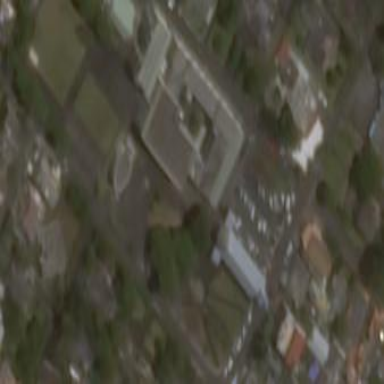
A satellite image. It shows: School building.